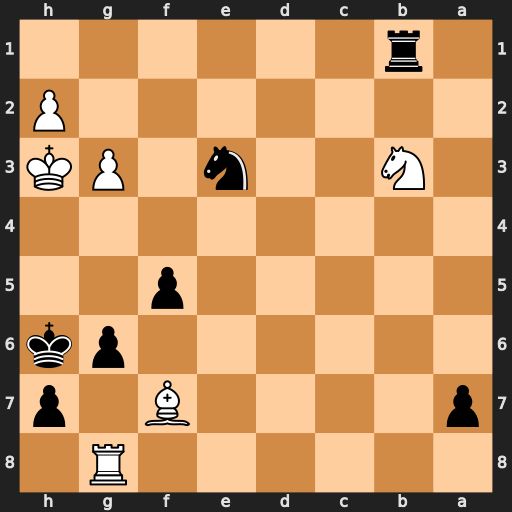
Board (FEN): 6R1/p4B1p/6pk/5p2/8/1N2n1PK/7P/1r6
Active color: b
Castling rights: -
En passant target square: -
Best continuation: g5 Rxg5 Kxg5